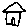
Label: house